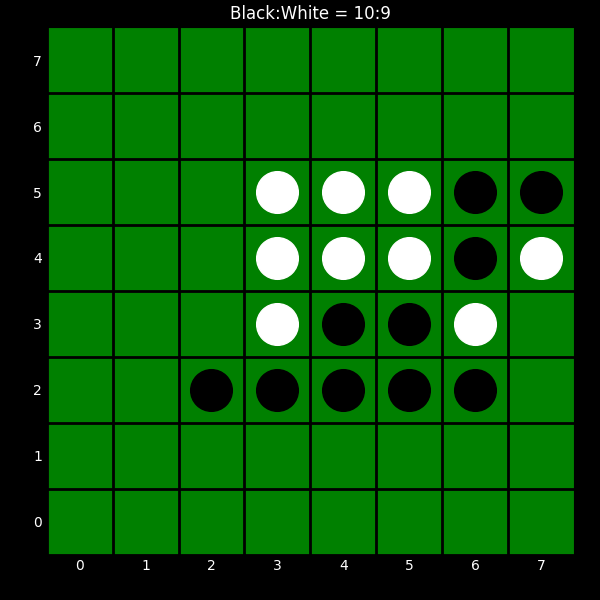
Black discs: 10
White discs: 9